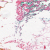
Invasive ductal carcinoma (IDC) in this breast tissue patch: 0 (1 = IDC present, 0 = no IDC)